Question: I am using the new HDRP/LitTesselation shader.
I would like to change the 'Base Color + Opacity' at runtime:

I added this code to the game object's script:
'''
void start()
{
Color color = new Color(100, 50, 100, 150);
//Fetch the Renderer from the GameObject
Renderer rend = GetComponent<Renderer>();
//Set the main Color of the Material to green
rend.material.shader = Shader.Find("_Color");
rend.material.SetColor("_Color", color);
}
'''
But it generates an 'Hidden/InternalShaderError' error in the shader. Can anyone point me in the right direction?
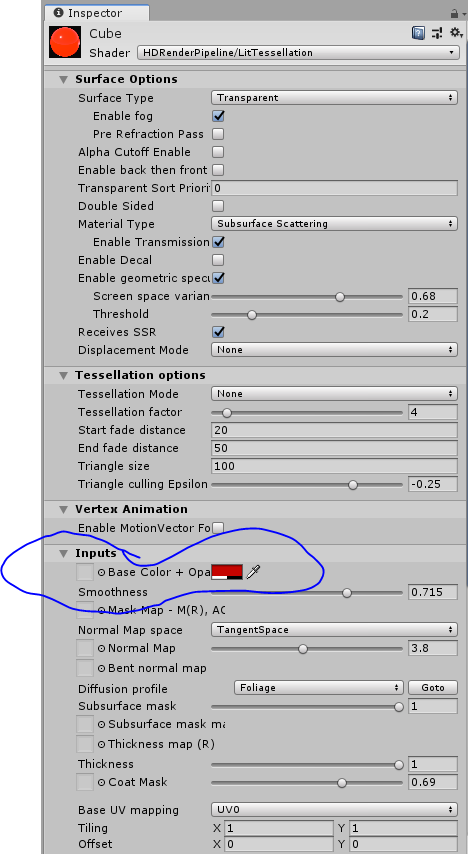
Answer: I got it working by modifying these lines as follows:
'''
rend.material.shader = Shader.Find("HDRenderPipeline/LitTessellation");
rend.material.SetColor("_BaseColor", color);
'''